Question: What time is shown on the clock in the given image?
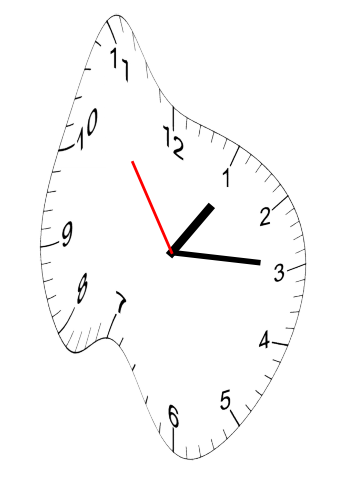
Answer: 01:14:54